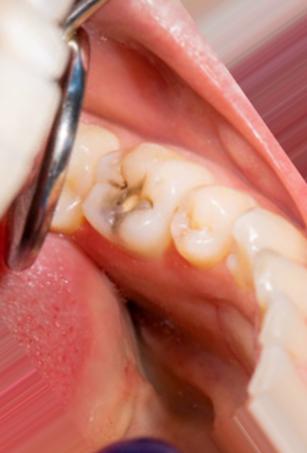
Condition: Caries